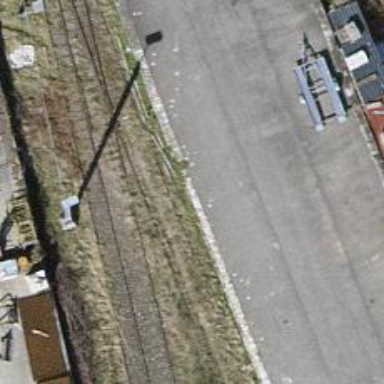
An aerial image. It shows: Single-track railway spur.